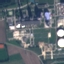
Land use / land cover class: Industrial